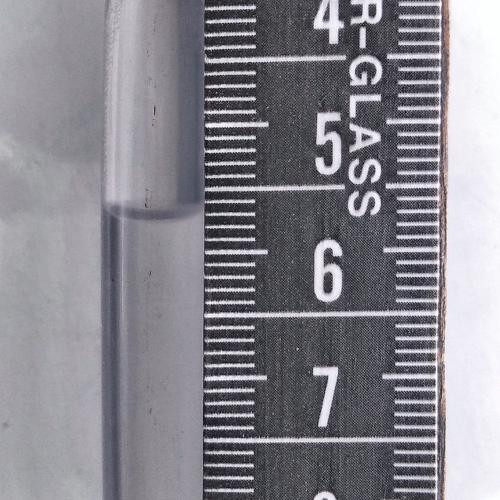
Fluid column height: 5.7 cm